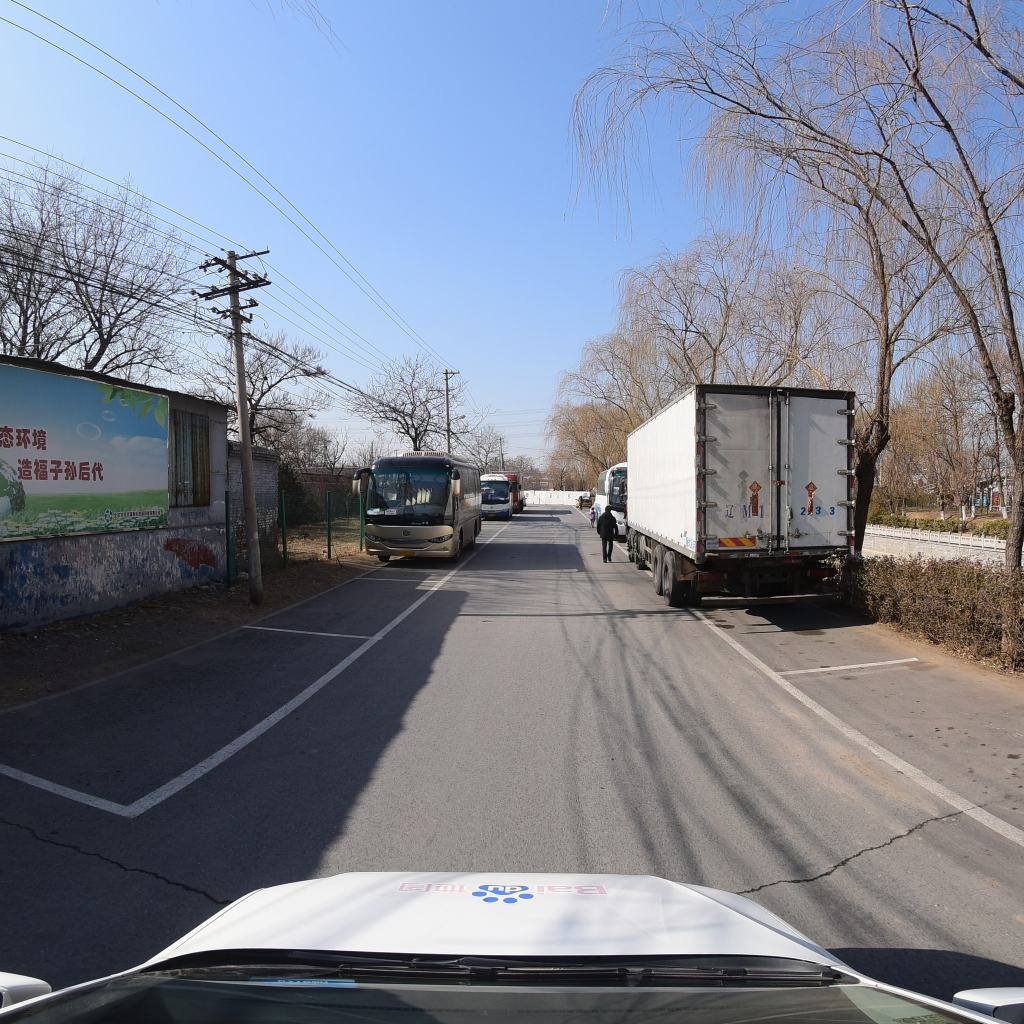
Region: Fengtai
Road damage annotations: transverse crack, transverse crack